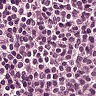
Metastatic tissue present: no